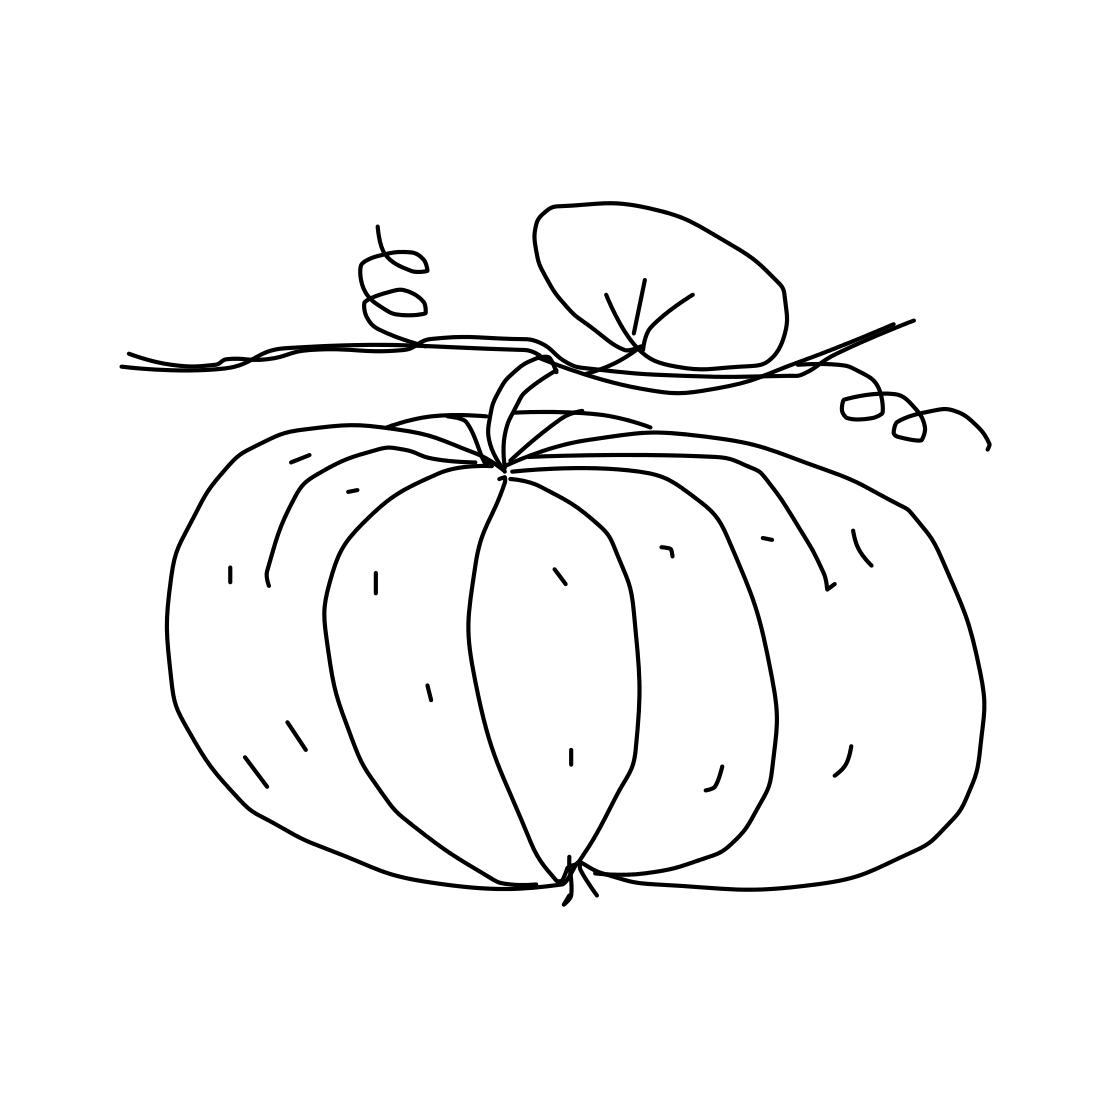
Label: pumpkin